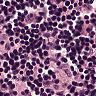
Metastatic tissue present: no